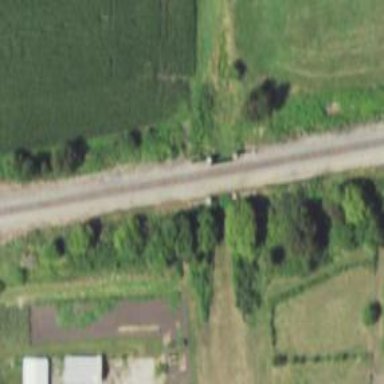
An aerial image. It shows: Abandoned railway siding with bridge.